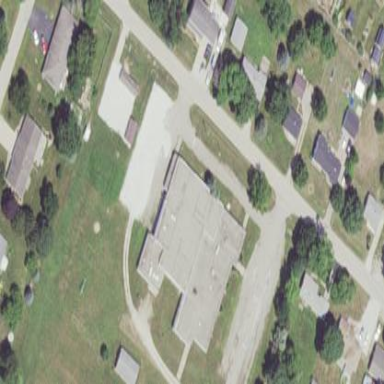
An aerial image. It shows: Place of worship located in school building.